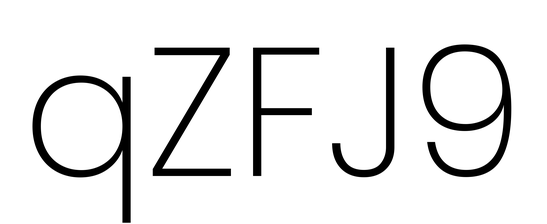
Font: Poppins-ExtraLight